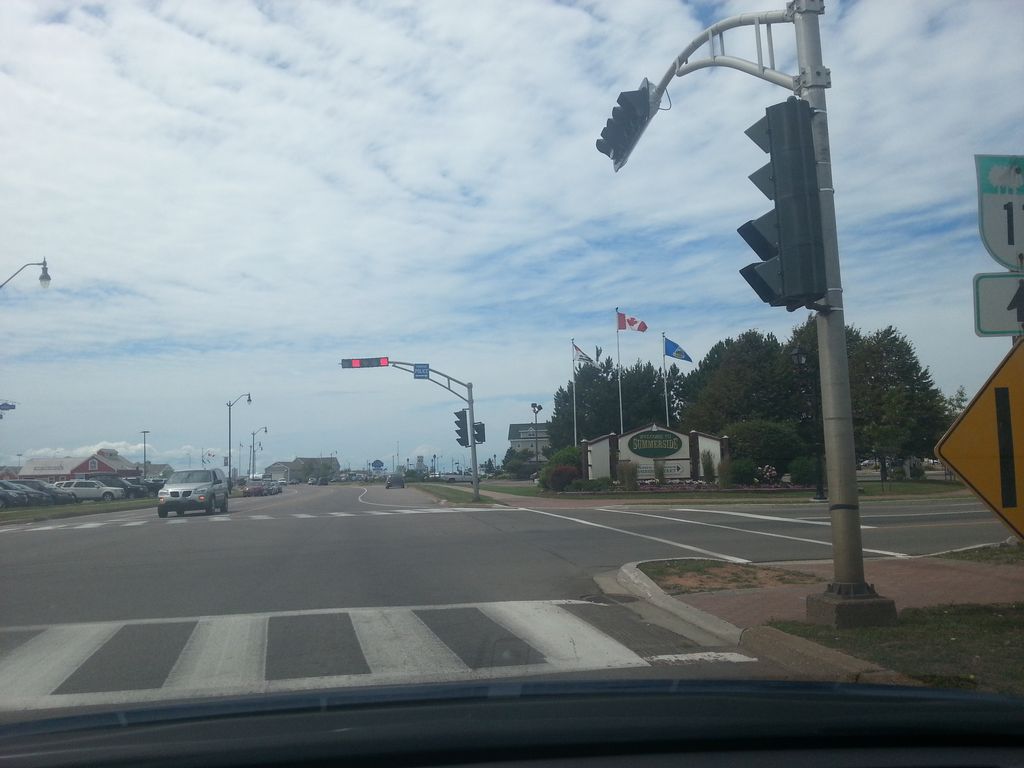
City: charlottetown